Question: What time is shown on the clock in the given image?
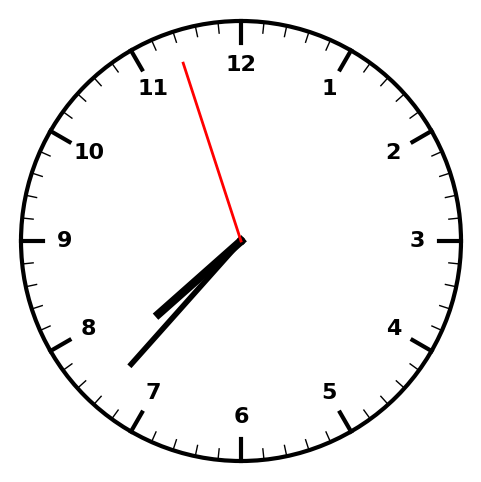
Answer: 07:36:57